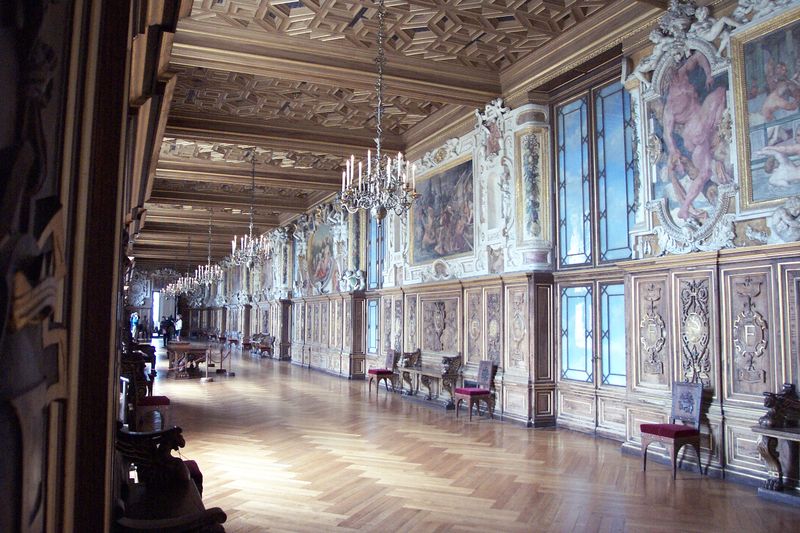
Titel: Schloss Fontainebleau unter Franz I.
Künstler: Gilles Le Breton
Standort: Fontainebleau, Schloss (EU - F)
Schlagwörter: gemälde, menschen, braun, fenster, frankreich, glas, holz, licht, marmor, raum, stuhl, stühle, tisch, gebäude, schloss, wand, barock, samt, innenraum, gold, interieur, decke, innen, relief, bilder, italien, türen, parkett, tanzsaal, bank, dielen, saal, polster, ornamente, wandgemälde, wandmalerei, kerzen, kronleuchter, leuchter, lüster, stuck, parkettboden, plastik, edel, galerie, halle, foto, gang, flur, holzdecke, bänke, intarsie, intarsien, kerzenständer, wandbilder, glasfenster, residenz, fresken, gmälde, kassettendecke, museum, verzierungen, vertäfelung, profanbau, barrock, gemäle, wandverkleidung, tafeln, panele, korridor, parkettfußboden, gefache, s, krezen, pentarsie, konleuchter, fischkräten, zolzverkleidung, christallleuchter, eandvertäfelung